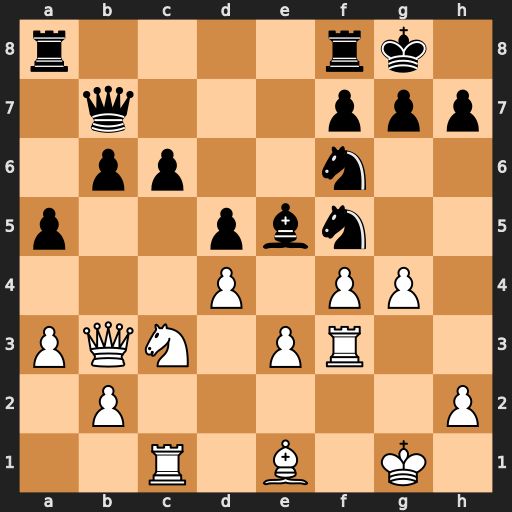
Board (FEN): r4rk1/1q3ppp/1pp2n2/p2pbn2/3P1PP1/PQN1PR2/1P5P/2R1B1K1
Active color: w
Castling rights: -
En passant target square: -
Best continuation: fxe5 Nxg4 Rxf5